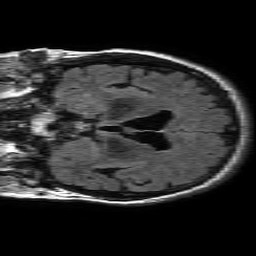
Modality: FLAIR
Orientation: coronal
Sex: female
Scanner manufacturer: philips
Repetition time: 11 s
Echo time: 0.125 s